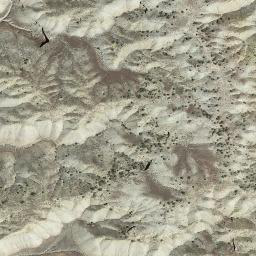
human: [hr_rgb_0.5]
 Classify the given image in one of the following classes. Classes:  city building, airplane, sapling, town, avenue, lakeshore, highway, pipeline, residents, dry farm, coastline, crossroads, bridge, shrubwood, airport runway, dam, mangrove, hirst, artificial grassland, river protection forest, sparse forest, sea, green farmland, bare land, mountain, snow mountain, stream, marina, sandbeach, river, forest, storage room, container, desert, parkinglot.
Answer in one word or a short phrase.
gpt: mountain